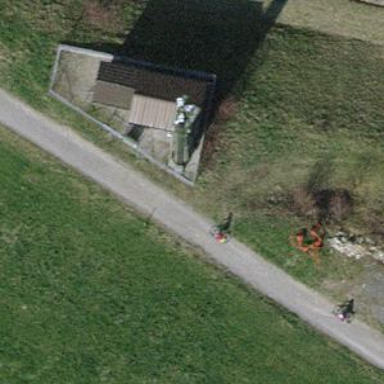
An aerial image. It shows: Communication tower.